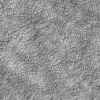
Atmospheric dust classification: not_dusty